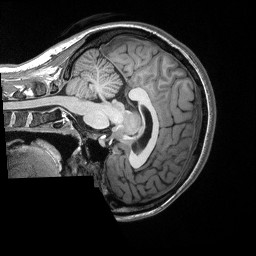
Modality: T1w
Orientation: sagittal
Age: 23
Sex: female